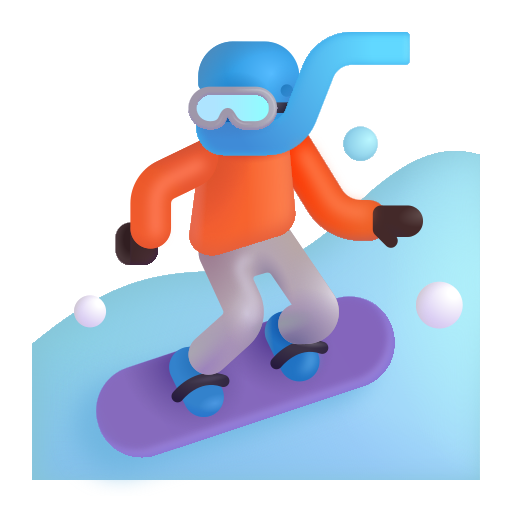
snowboarder color dark